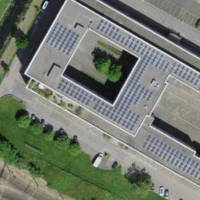
EUNIS habitat code: 54
Species observed at this site:
Mergus merganser
Cygnus olor